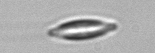
Label: pennate